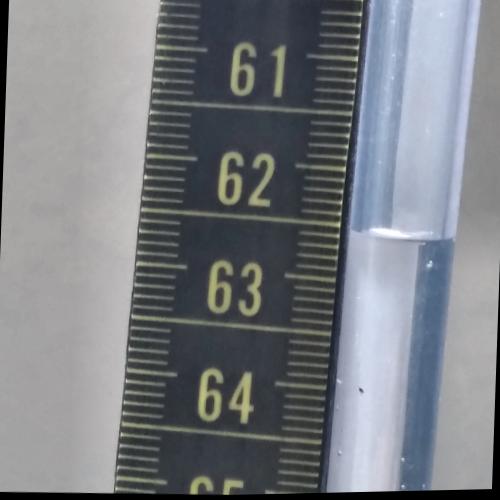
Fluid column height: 62.6 cm